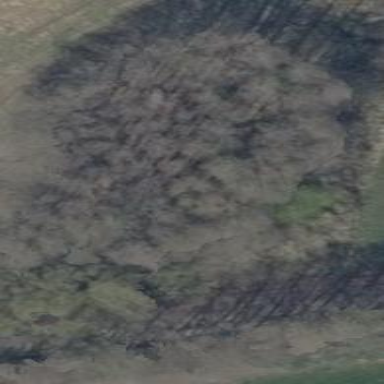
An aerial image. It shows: Forest area.